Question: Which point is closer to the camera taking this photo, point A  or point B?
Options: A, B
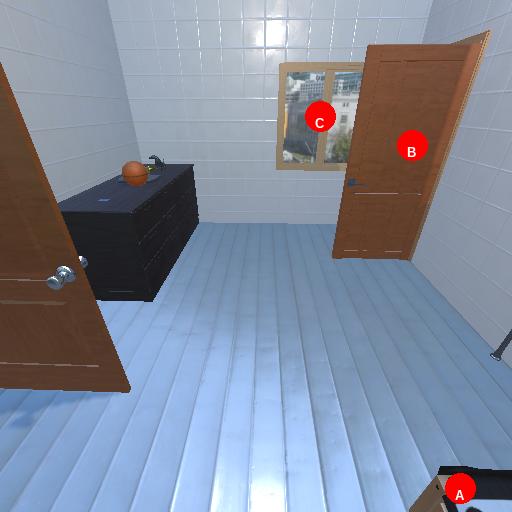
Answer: A